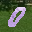
Label: 0